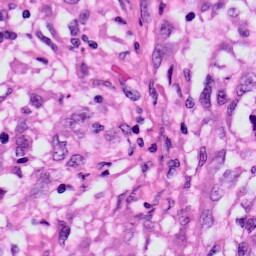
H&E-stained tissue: Skin